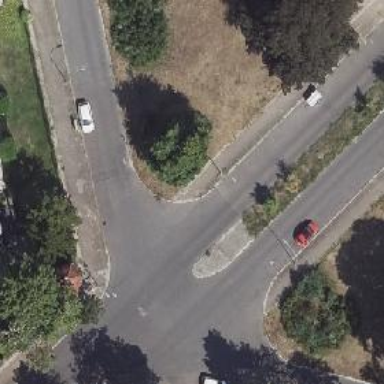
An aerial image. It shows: Residential road with asphalt surface. There is parking lane on the right.